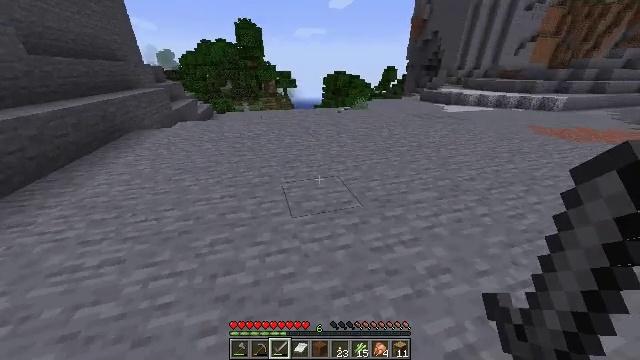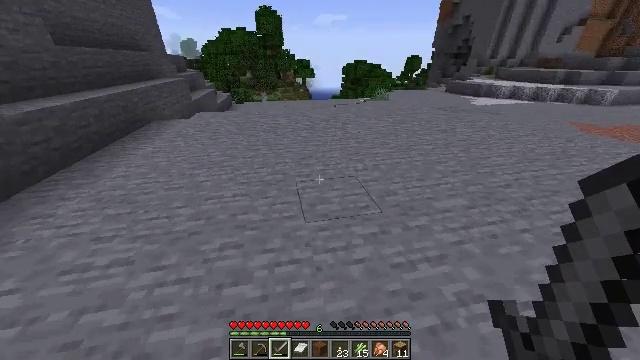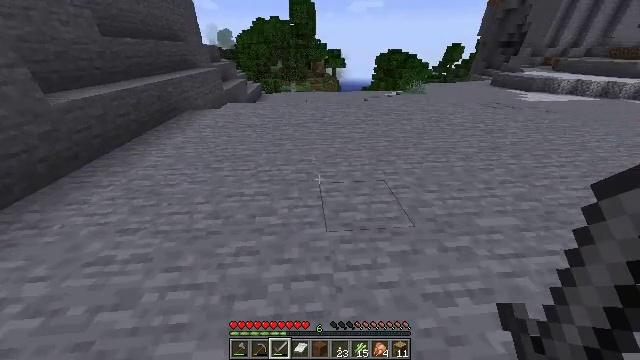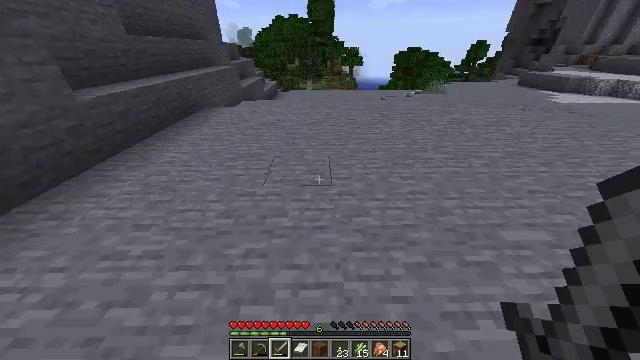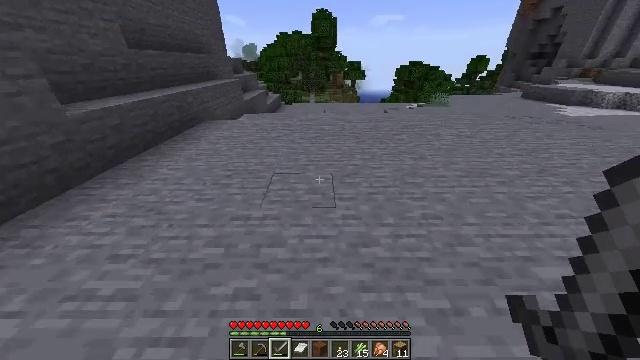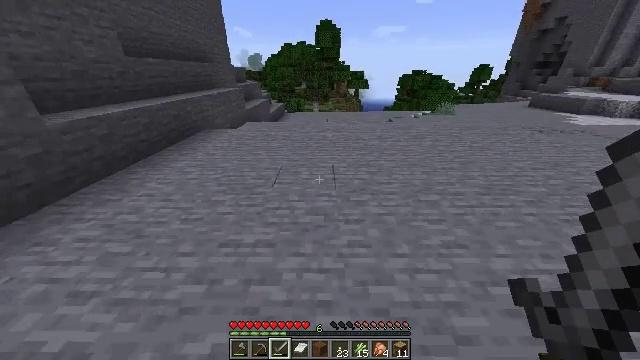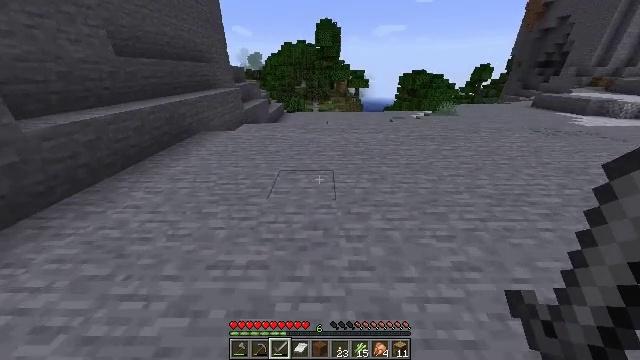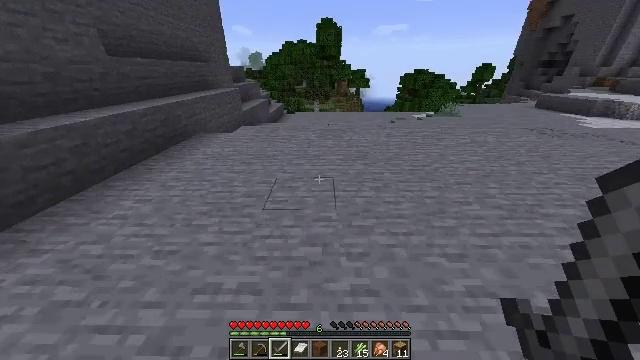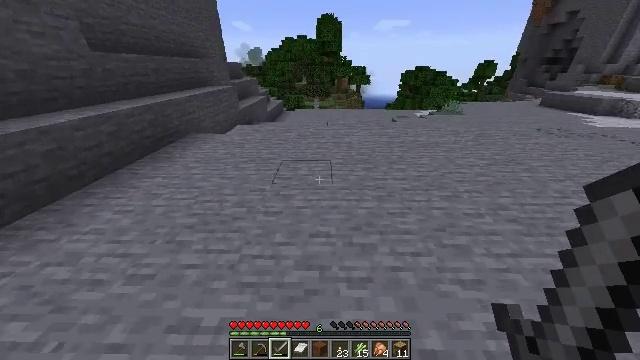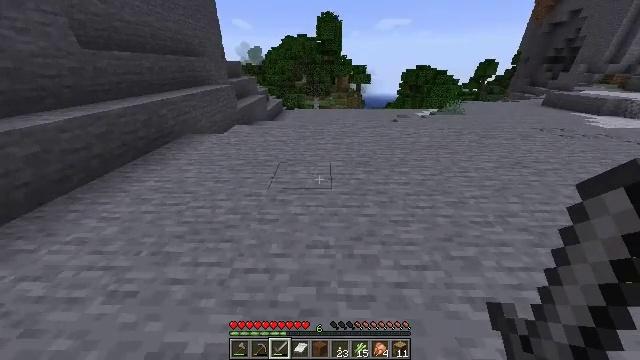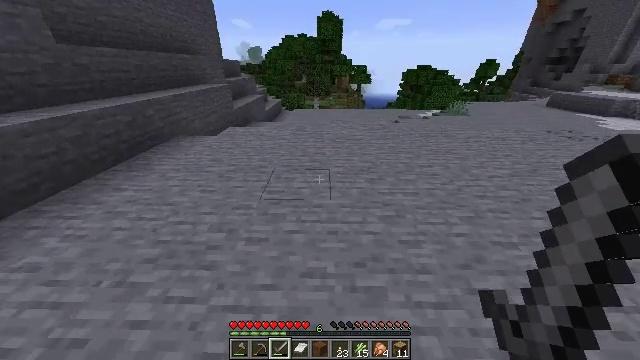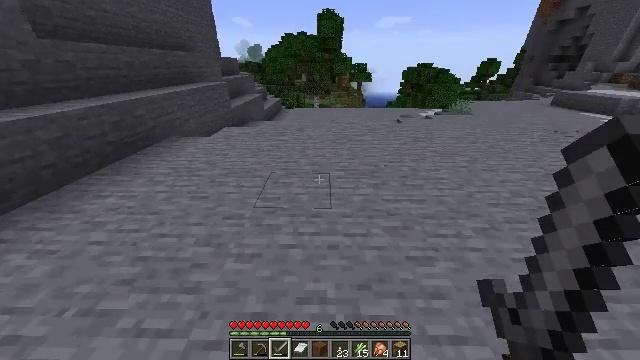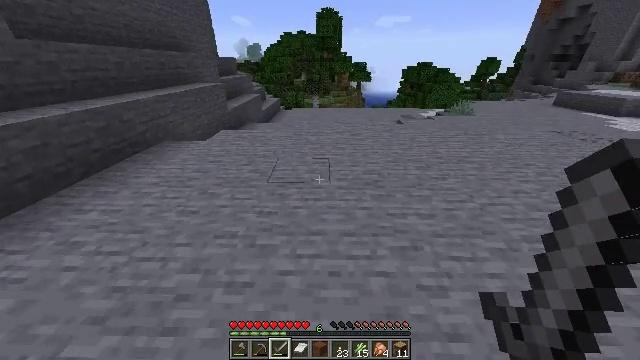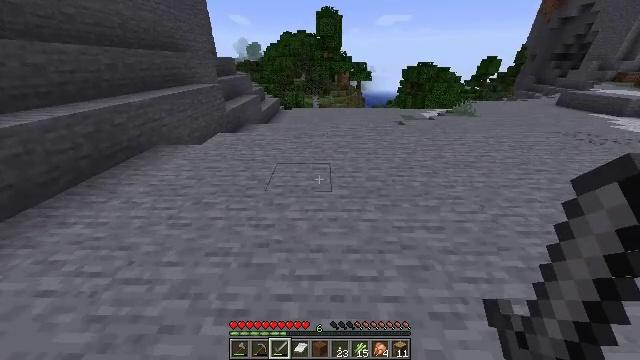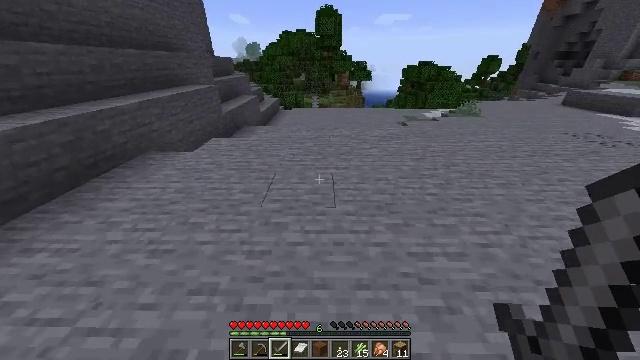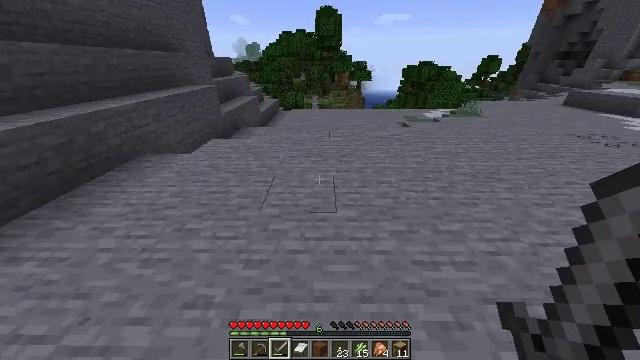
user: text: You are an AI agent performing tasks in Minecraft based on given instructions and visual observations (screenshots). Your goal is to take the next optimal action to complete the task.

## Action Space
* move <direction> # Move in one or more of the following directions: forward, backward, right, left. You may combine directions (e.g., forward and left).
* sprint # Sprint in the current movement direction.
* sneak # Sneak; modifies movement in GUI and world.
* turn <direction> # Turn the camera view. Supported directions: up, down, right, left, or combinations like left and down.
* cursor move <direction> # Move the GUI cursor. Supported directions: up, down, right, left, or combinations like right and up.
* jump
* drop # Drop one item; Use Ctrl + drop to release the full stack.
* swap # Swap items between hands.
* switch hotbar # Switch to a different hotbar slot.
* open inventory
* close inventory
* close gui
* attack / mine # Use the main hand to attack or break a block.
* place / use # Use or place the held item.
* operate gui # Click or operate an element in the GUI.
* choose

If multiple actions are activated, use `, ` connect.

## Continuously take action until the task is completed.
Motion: motion action
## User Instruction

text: Harvest a lily of the valley to use for decoration or dye.
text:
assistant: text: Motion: move forward, sprint, turn left and down
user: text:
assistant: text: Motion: move forward, sprint, turn left and down
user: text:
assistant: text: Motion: move forward, sprint, turn left
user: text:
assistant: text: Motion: move forward, sprint, turn up
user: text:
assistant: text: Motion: move forward, sprint, turn up
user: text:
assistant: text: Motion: move forward, sprint
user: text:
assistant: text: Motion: move forward, sprint
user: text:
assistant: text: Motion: move forward, sprint
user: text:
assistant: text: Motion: move forward, sprint
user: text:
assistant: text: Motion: move forward
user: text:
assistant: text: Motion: move forward
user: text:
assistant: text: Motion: move forward
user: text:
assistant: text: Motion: move forward
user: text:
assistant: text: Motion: move forward
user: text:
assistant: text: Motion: move forward
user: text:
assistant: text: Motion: move forward
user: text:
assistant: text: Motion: move forward
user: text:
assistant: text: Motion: move forward
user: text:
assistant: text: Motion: move forward
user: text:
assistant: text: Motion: move forward
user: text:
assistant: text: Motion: move forward
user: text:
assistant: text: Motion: move forward, switch to hotbar 1
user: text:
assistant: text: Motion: move forward, switch to hotbar 1
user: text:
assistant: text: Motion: move forward, switch to hotbar 1
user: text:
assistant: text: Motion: move forward, switch to hotbar 1
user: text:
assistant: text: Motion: move forward
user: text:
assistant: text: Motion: move forward, turn right
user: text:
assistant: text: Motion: move forward, turn right
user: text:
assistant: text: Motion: move forward
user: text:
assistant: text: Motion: move forward, turn right